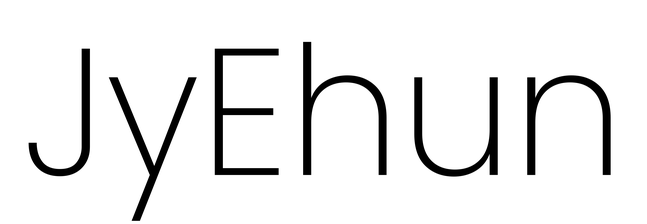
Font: Poppins-ExtraLight